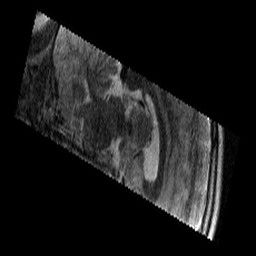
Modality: T2w
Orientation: sagittal
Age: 9
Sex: female
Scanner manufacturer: siemens
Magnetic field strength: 3 T
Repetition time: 9.23 s
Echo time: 0.067 s